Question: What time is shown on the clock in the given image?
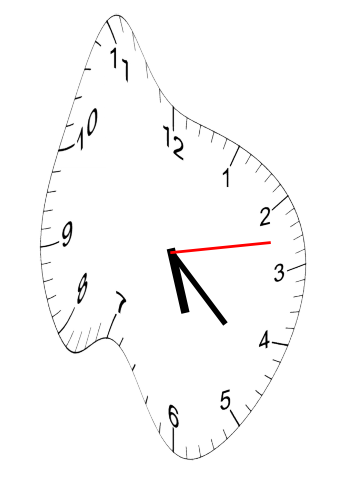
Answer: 05:22:13